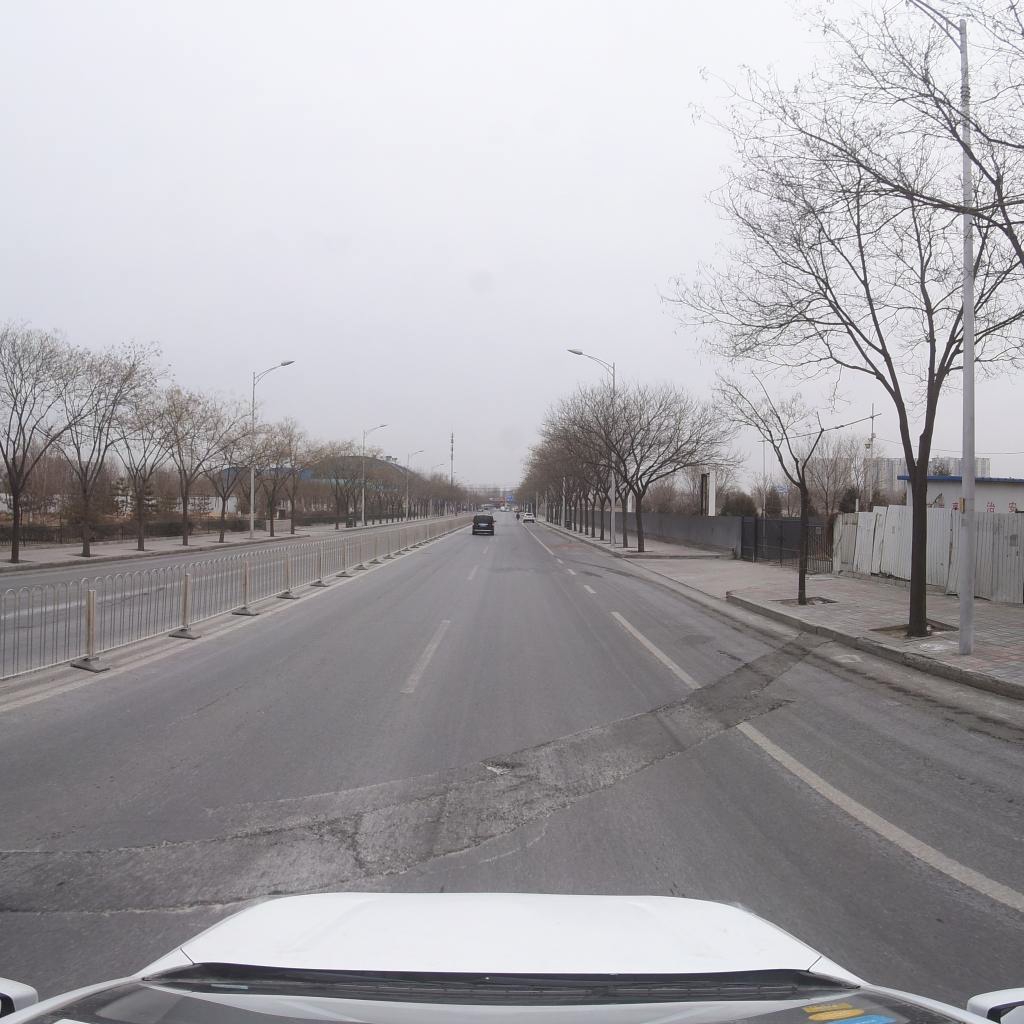
Region: Fengtai
Road damage annotations: longitudinal crack, pothole, manhole cover, alligator crack